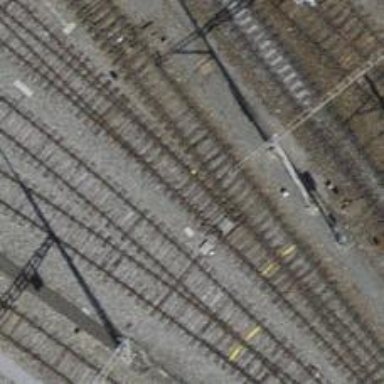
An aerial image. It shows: Single track railway in yard.